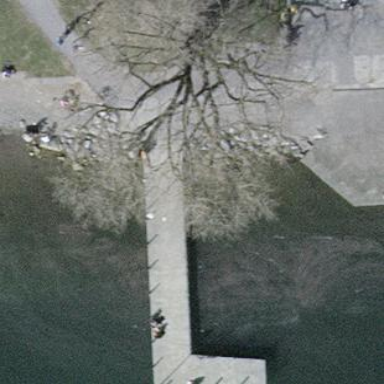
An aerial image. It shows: Man-made pier.